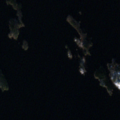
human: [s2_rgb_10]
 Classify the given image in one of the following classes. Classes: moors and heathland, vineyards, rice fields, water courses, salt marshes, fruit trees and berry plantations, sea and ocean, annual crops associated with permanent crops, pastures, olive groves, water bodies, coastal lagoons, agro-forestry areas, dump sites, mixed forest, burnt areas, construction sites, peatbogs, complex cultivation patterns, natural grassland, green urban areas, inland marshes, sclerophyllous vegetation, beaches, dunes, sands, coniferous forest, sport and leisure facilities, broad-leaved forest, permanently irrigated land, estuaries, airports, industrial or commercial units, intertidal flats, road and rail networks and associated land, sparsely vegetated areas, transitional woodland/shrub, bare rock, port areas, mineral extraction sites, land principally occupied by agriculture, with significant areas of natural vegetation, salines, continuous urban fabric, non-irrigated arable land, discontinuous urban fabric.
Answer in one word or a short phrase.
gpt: mixed forest, water bodies